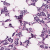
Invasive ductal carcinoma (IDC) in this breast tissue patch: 1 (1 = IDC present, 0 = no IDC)